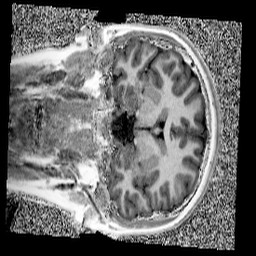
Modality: UNIT1
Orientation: coronal
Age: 12
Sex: female
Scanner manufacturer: siemens
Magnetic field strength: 3 T
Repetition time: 4 s
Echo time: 0.00303 s